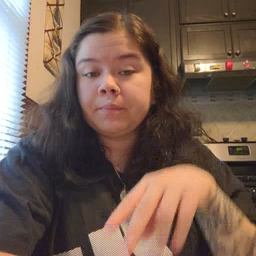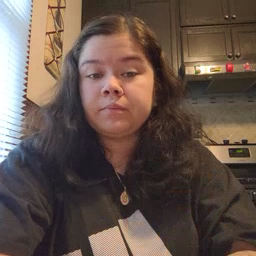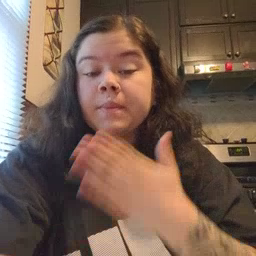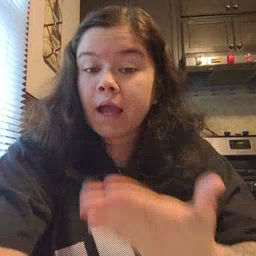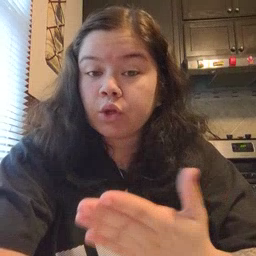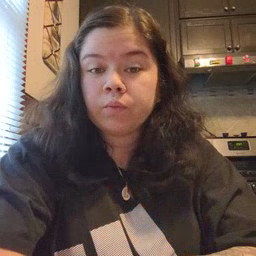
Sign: thankyou